Field crop: maize
Growth stage: 2
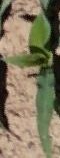
Species: maize